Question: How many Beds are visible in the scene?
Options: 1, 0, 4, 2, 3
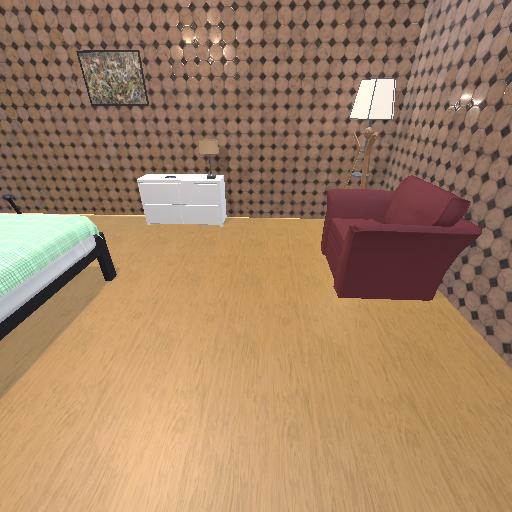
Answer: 1